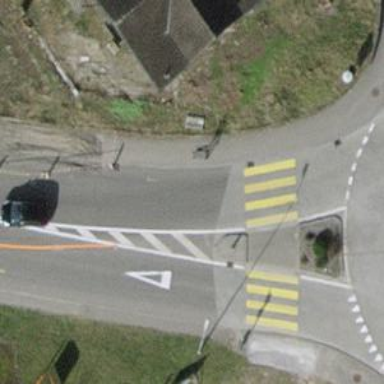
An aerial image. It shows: Primary highway with asphalt surface. It also has lane for cyclists on both sides.